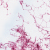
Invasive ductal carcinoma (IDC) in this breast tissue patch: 0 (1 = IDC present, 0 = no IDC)